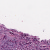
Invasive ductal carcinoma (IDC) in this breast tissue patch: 0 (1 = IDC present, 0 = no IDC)